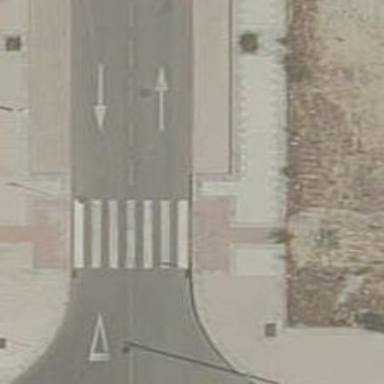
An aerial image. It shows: Uncontrolled zebra crossing on the road.